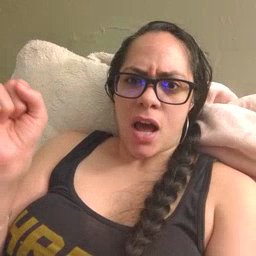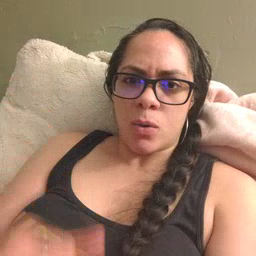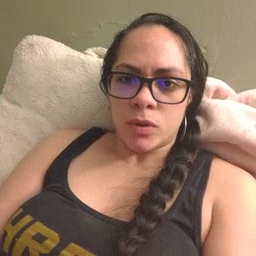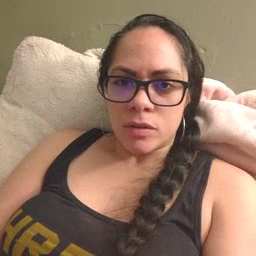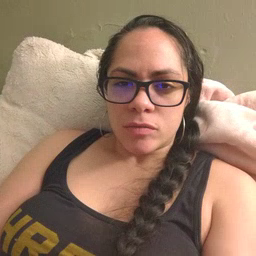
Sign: loud